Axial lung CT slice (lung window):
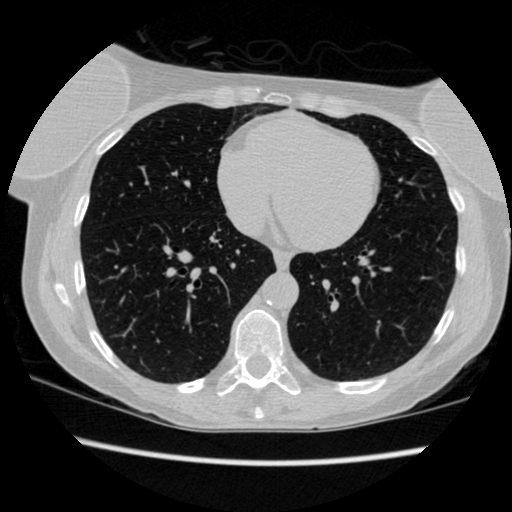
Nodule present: no